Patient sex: M
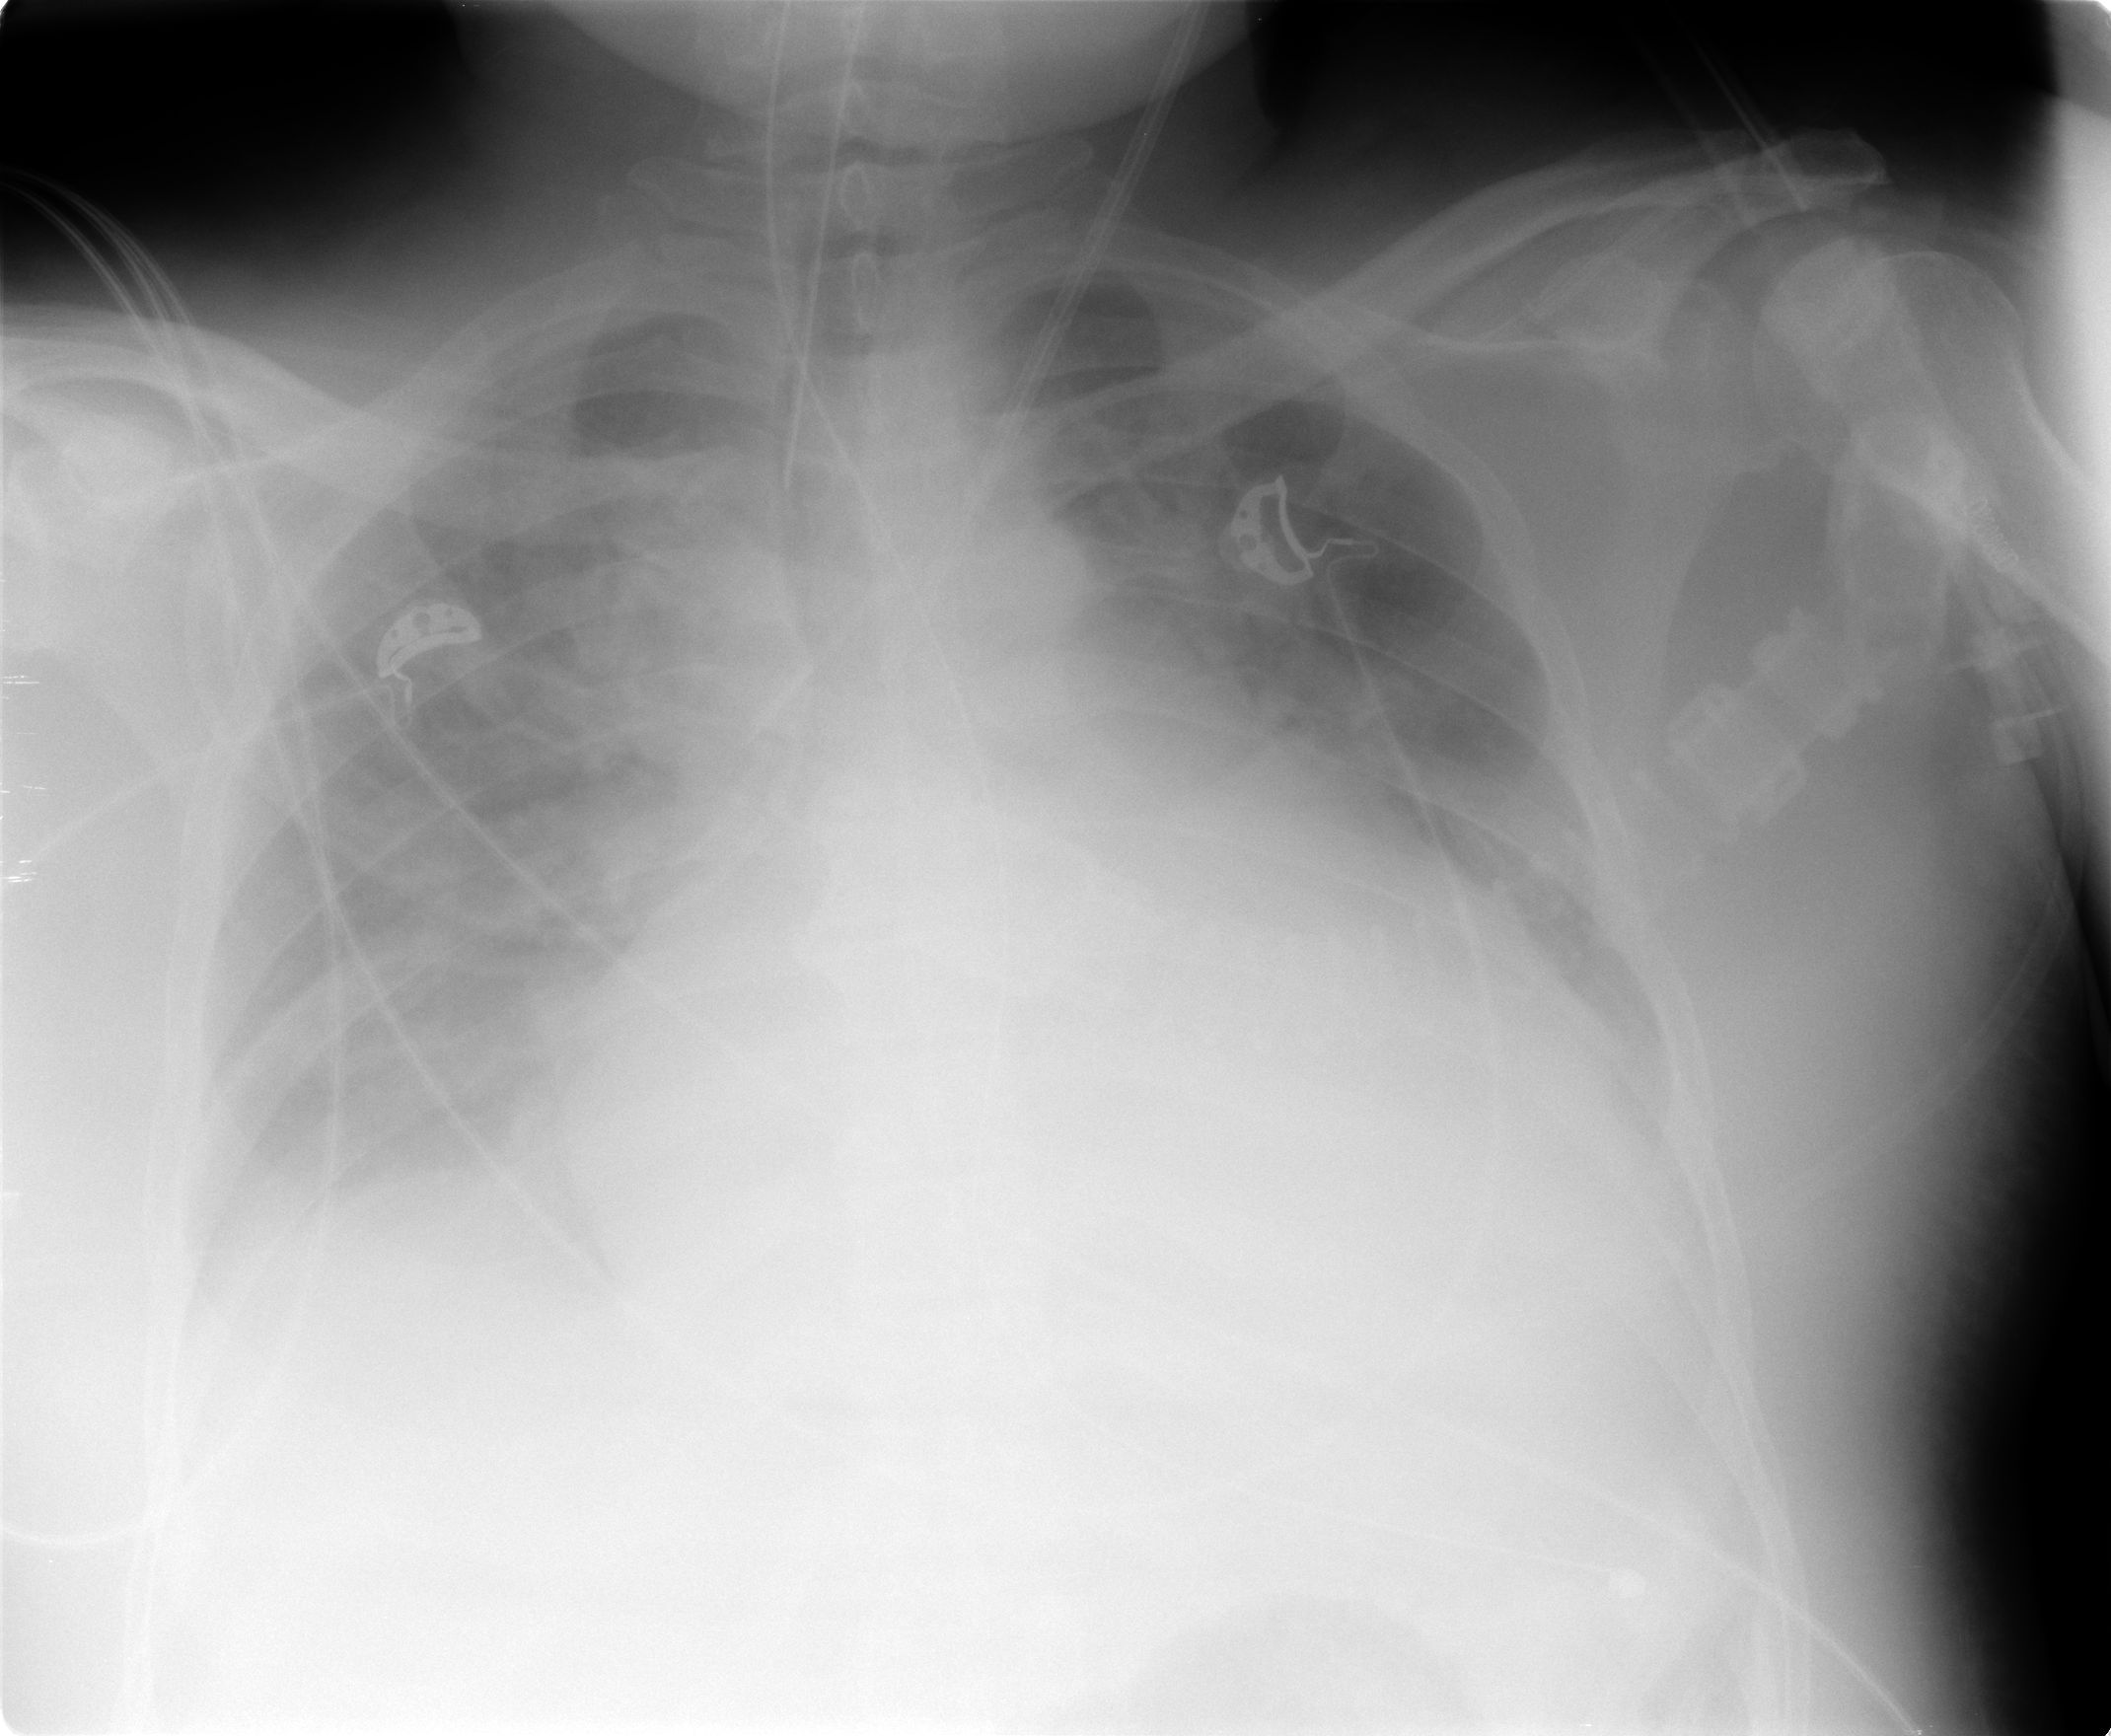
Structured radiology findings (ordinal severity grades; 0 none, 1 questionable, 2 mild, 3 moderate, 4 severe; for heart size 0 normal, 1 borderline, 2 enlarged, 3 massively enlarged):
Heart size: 3
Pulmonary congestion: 2
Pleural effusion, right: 2
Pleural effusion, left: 2
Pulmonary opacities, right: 0
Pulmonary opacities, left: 0
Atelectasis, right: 2
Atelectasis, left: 2